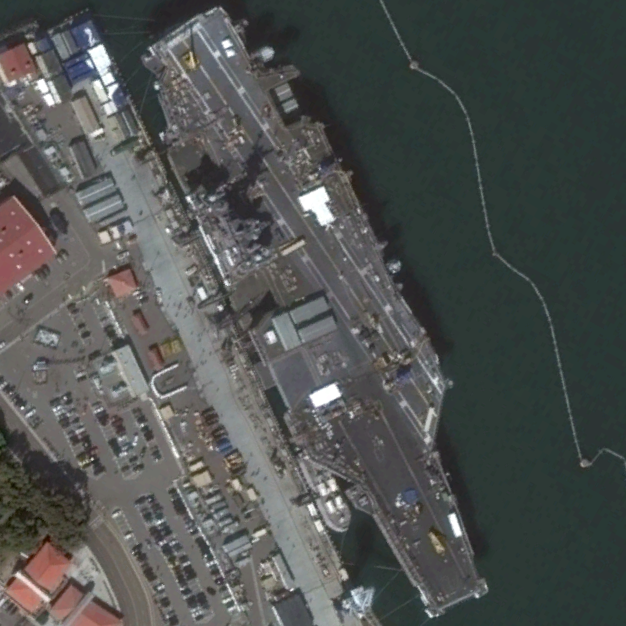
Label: Nimitz-class_aircraft_carrier